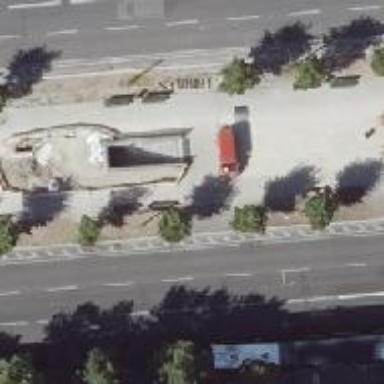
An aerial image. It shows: Subway entrance for railway system.